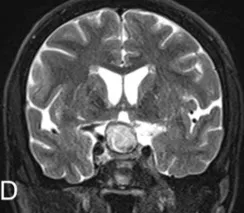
D- T2 hyperintense mass in the sella.
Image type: radiology (mri)